Interaction volume radius: 5 \u00c5
Interaction volume height: 15 \u00c5
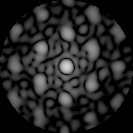
Disorder parameter: 0.4567